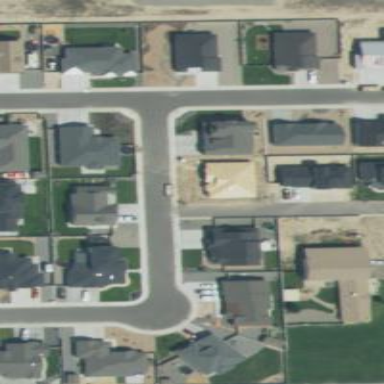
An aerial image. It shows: Asphalt road in residential area.